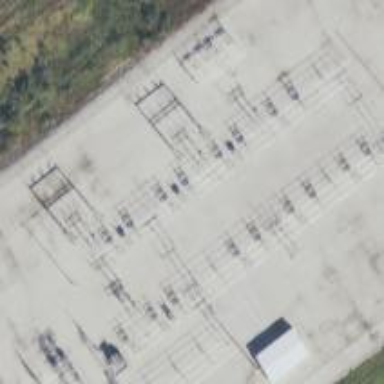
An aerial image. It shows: Switch used for power control.